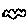
Label: cloud